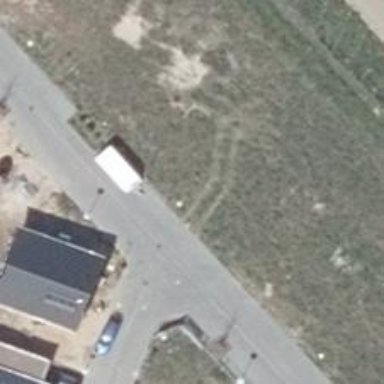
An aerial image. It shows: Residential road with no sidewalk.